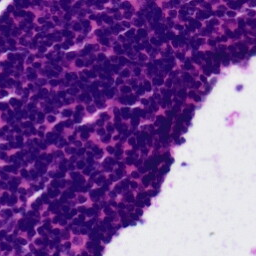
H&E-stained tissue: Tonsil